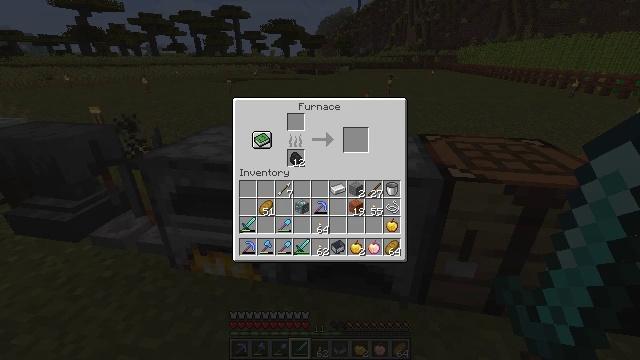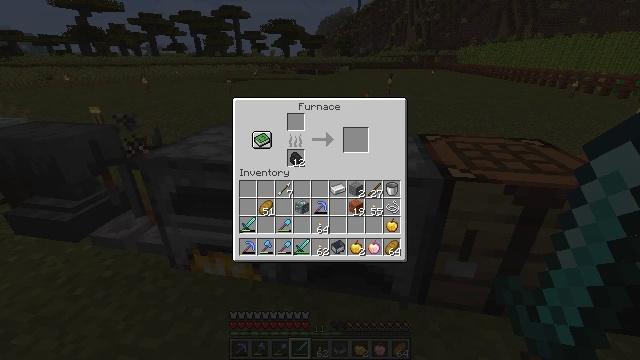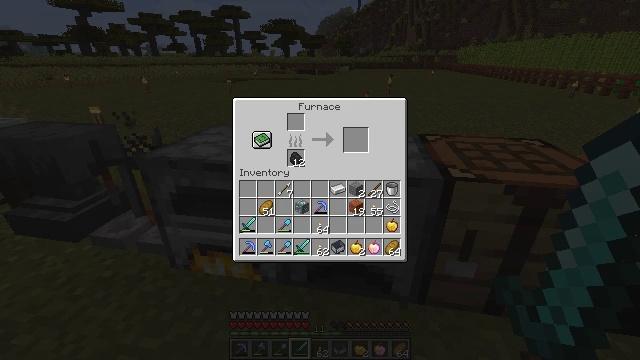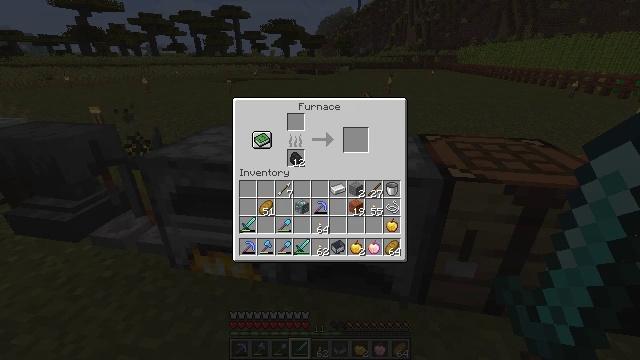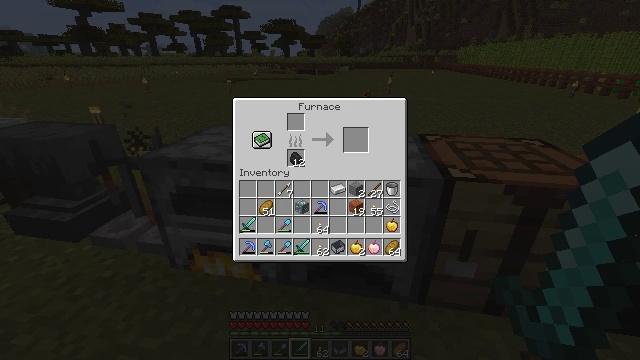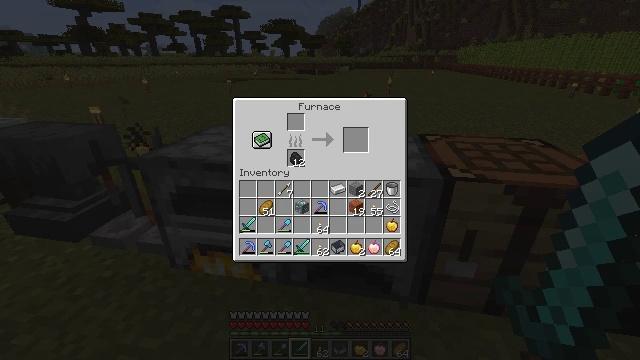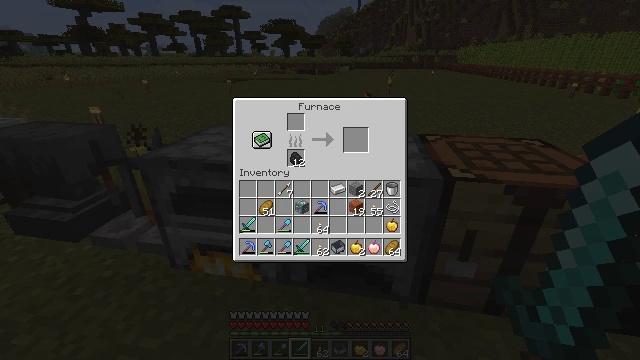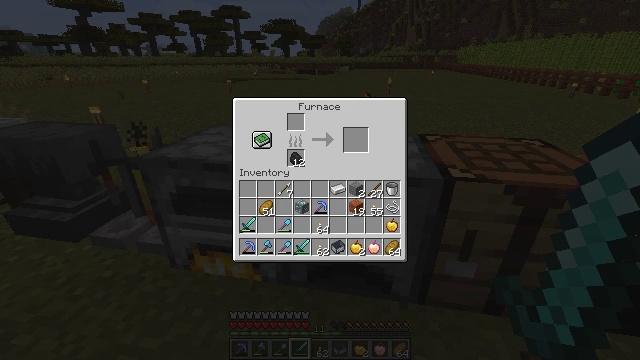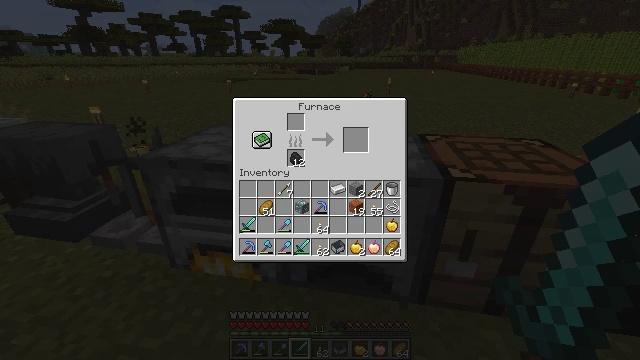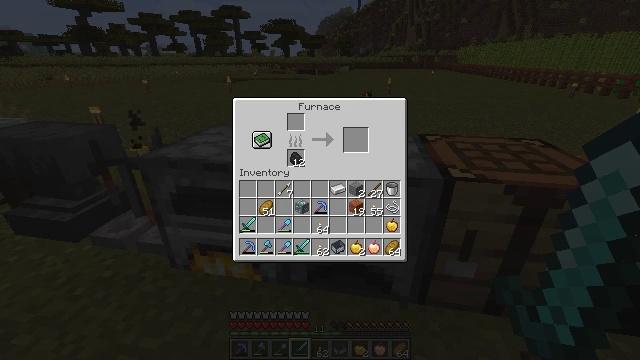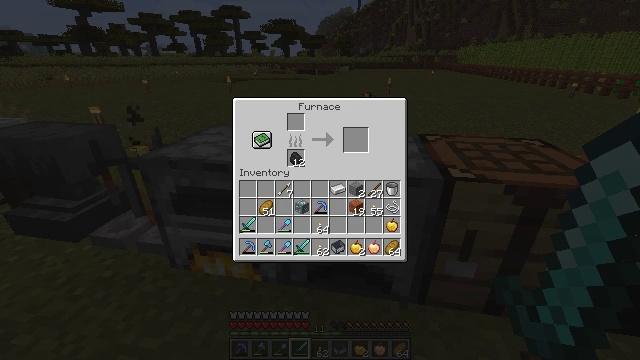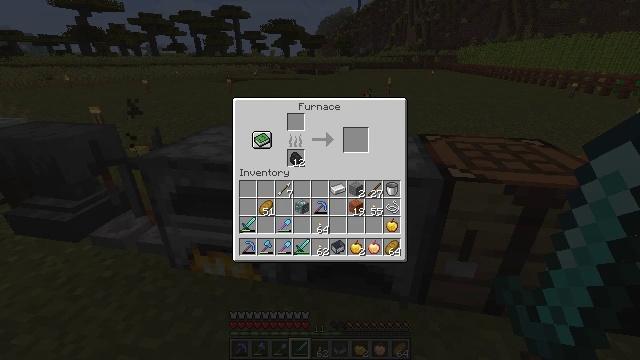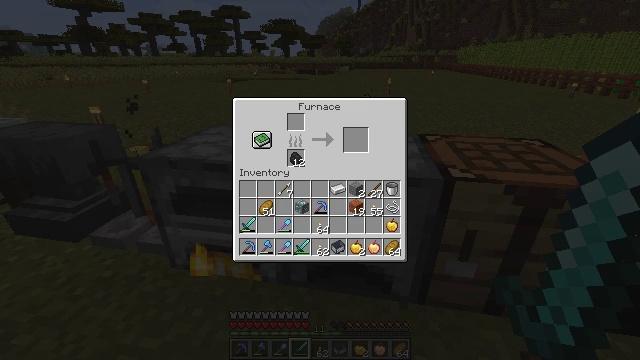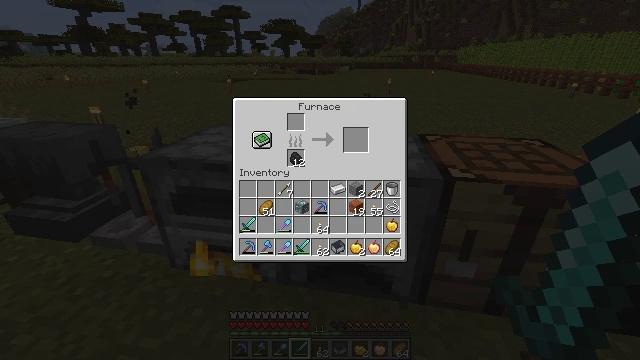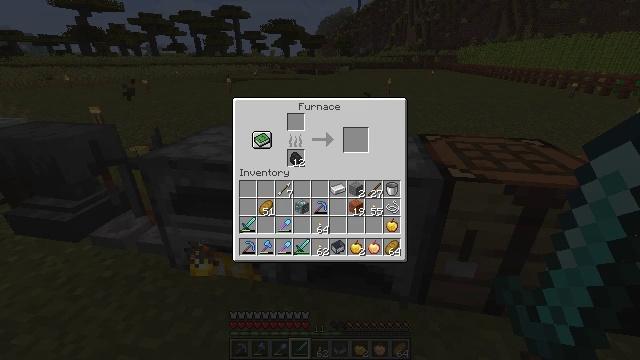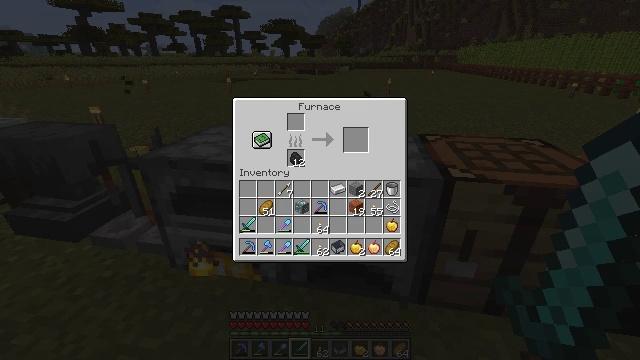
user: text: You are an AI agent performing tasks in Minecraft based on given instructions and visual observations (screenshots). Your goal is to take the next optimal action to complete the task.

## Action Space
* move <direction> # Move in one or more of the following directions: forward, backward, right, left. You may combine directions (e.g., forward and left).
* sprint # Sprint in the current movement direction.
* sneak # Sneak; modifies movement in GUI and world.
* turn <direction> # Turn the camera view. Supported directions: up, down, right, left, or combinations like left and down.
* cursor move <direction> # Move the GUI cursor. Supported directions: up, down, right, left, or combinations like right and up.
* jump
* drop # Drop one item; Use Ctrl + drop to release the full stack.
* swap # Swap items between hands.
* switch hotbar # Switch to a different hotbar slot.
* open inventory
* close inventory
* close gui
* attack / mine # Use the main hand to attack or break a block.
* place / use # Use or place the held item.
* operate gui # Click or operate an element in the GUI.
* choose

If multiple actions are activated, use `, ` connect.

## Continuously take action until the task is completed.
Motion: motion action
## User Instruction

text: Interact with the crafting table to craft a diamond.
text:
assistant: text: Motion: no_op
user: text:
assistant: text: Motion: no_op
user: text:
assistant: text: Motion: no_op
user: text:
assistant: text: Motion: no_op
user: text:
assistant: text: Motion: no_op
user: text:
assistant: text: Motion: no_op
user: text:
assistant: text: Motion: no_op
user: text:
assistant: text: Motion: no_op
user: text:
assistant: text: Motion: no_op
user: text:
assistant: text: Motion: no_op
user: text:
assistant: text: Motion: no_op
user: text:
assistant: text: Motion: no_op
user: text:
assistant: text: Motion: no_op
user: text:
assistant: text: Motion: no_op
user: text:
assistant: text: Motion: no_op
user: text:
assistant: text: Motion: no_op
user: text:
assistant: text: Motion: no_op
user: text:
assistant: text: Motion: no_op
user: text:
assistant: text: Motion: no_op
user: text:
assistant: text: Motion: no_op
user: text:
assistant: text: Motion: no_op
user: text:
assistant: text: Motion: no_op
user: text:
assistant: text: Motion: no_op
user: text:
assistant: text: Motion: no_op
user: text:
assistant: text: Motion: no_op
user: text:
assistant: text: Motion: no_op
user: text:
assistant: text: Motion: no_op
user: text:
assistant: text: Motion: no_op
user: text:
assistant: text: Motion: no_op
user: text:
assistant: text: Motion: no_op